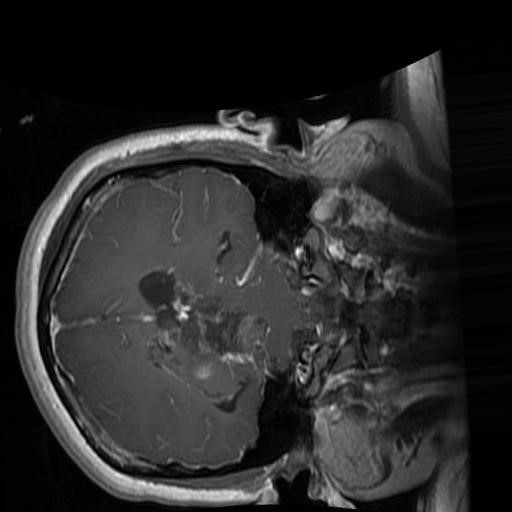
Label: brain_glioma